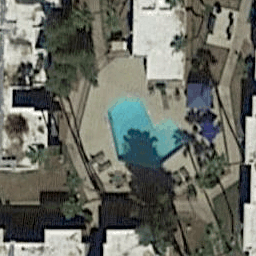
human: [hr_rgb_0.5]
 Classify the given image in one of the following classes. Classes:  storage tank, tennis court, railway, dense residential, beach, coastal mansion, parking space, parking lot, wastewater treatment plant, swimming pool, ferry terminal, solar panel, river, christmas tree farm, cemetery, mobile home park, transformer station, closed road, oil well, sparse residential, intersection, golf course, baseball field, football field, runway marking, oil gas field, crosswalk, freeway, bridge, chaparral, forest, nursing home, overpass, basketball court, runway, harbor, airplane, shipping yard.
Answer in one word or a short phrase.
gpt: swimming pool